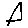
Label: triangle